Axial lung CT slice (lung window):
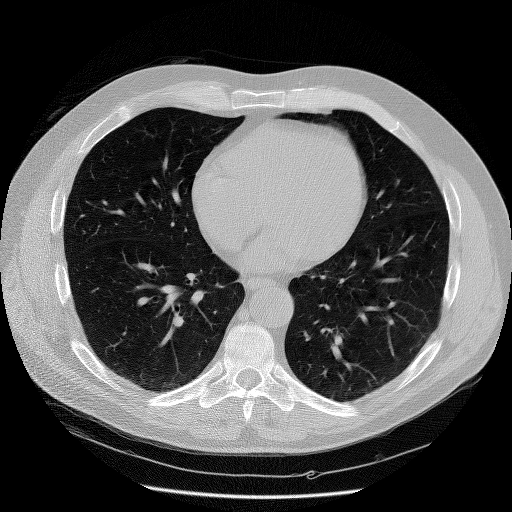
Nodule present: no